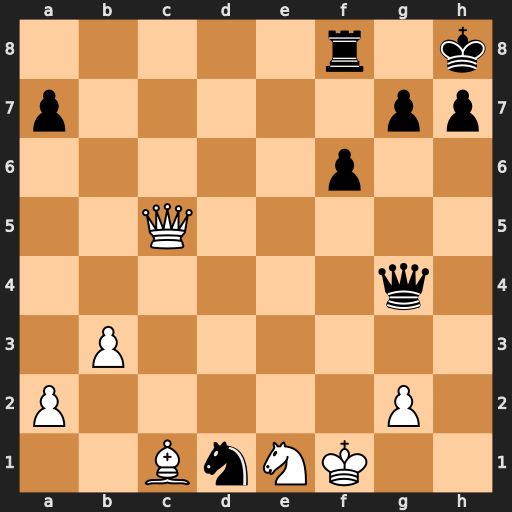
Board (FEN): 5r1k/p5pp/5p2/2Q5/6q1/1P6/P5P1/2BnNK2
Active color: w
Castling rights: -
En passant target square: -
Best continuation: Qxf8#